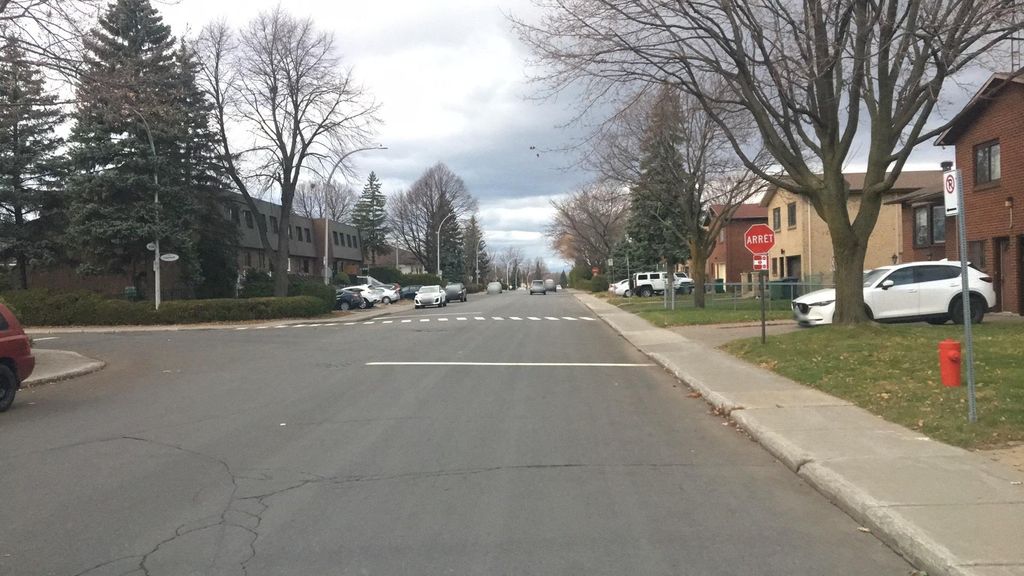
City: montreal